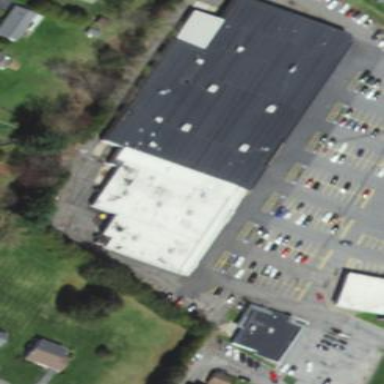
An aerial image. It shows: Retail building.